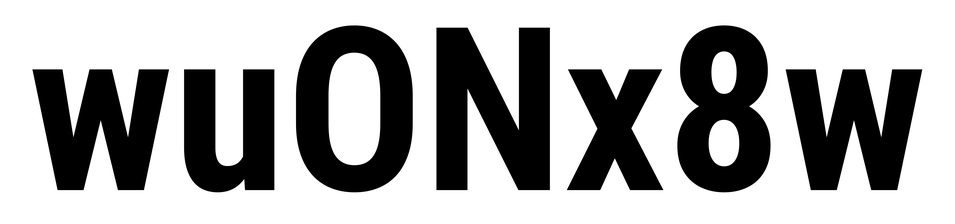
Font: Roboto_Condensed_Bold